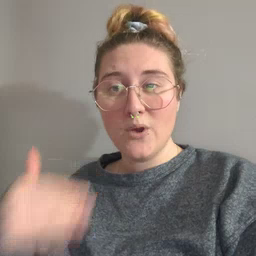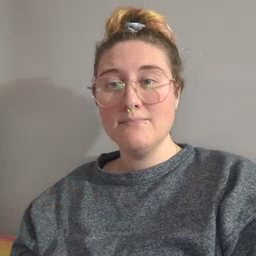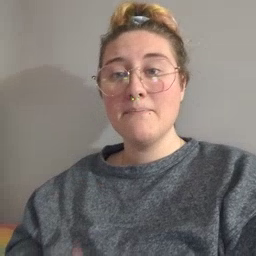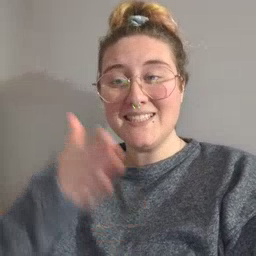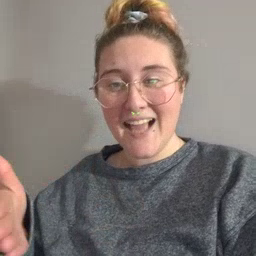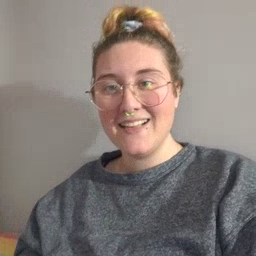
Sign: beside